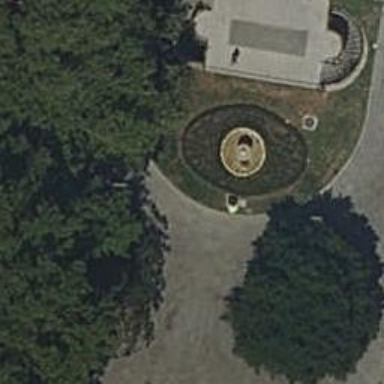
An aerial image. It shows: Beautiful fountain.